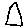
Label: triangle